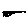
Label: moon